Interaction volume radius: 5 \u00c5
Interaction volume height: 10 \u00c5
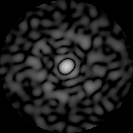
Disorder parameter: 0.8877